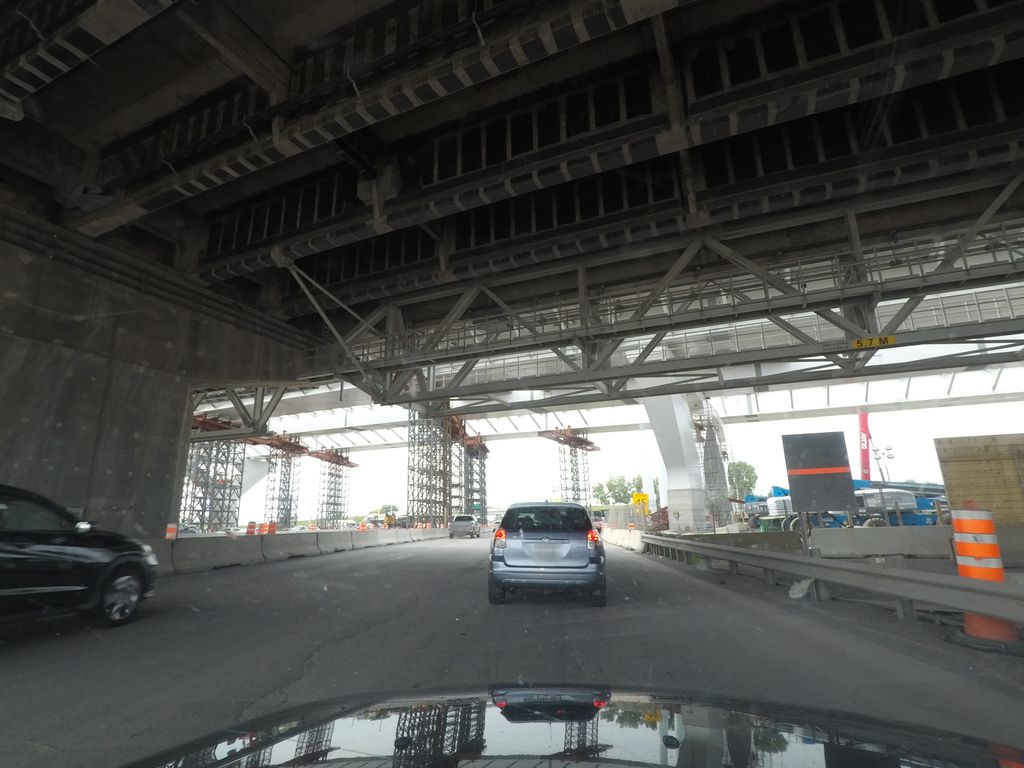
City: montreal